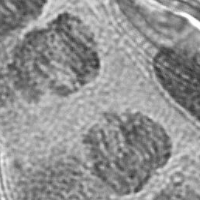
Label: telophase